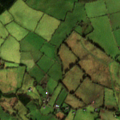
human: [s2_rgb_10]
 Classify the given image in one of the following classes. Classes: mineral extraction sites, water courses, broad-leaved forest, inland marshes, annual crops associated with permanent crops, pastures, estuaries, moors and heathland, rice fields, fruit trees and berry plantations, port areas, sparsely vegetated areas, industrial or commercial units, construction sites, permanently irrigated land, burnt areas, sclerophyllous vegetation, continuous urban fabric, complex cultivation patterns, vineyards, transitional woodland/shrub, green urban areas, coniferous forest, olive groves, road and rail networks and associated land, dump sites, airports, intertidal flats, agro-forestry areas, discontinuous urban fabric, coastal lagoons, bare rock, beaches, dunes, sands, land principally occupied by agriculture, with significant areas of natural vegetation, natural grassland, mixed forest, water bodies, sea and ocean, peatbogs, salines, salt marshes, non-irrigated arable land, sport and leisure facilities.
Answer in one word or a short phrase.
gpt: pastures, coniferous forest